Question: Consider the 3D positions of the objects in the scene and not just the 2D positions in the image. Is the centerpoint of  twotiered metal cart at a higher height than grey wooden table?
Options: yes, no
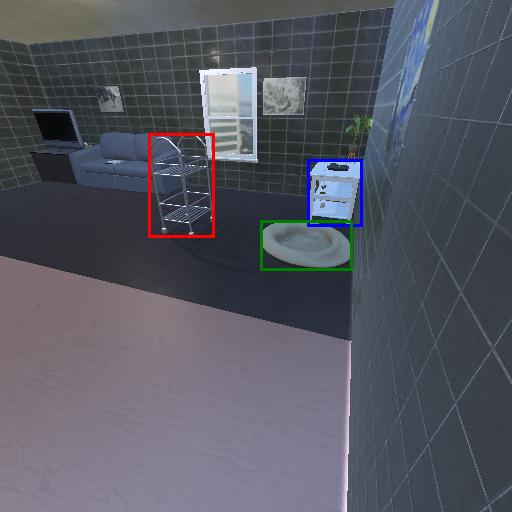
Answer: yes